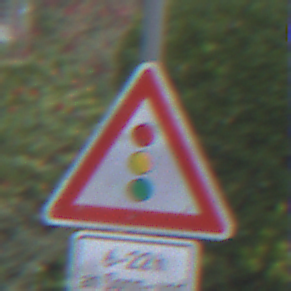
Verkehrszeichen: Lichtzeichenanlage
Zusatzzeichen unten: ZeitangabenMitBeschraenkungAufWochentage4
Umgebung: Outdoor, Urban
Tageszeit: MorningAfternoon
Wetter: Overcast
Licht: Natural
Jahreszeit: NotSpecified
Kontrast: LowContrast